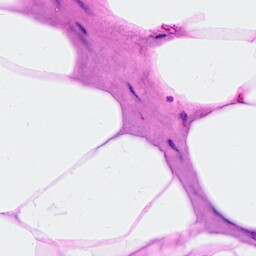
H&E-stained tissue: Breast